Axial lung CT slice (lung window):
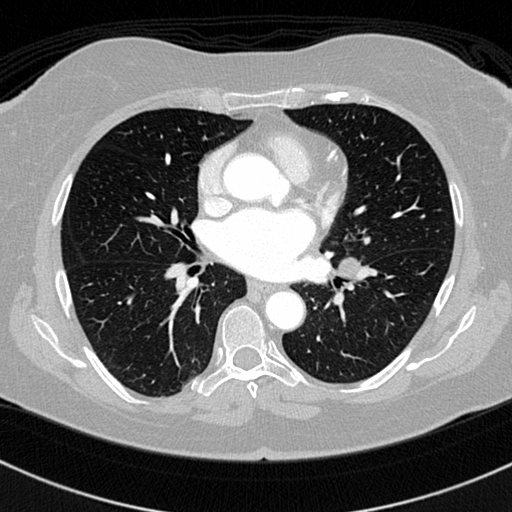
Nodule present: no